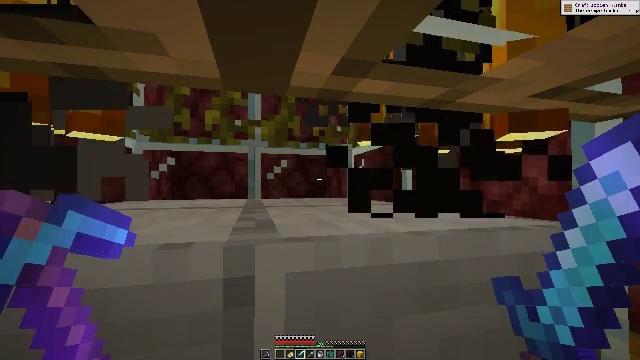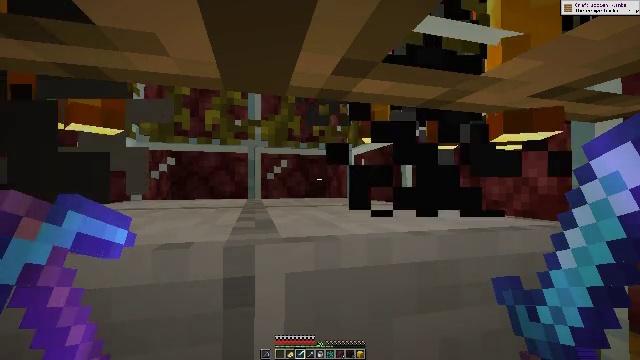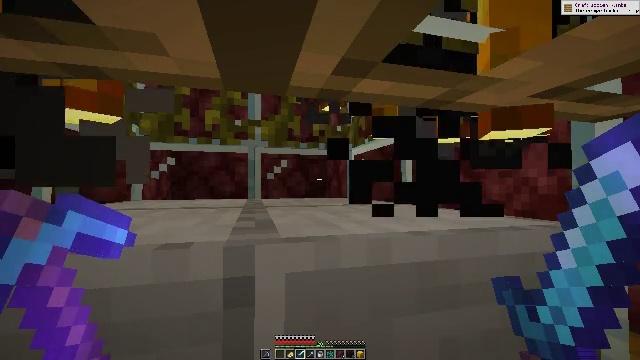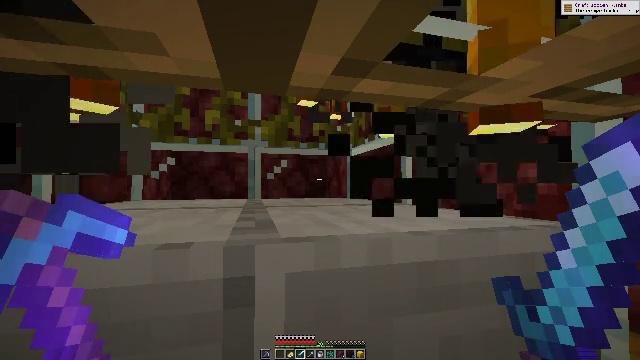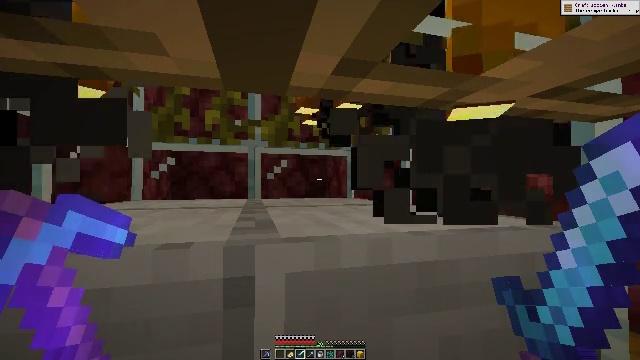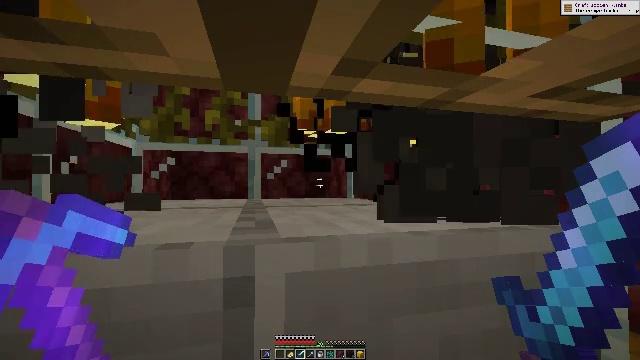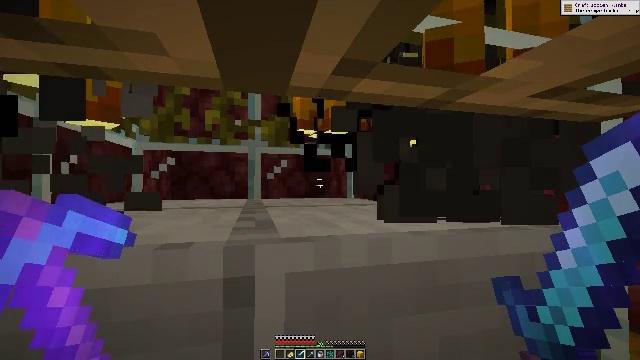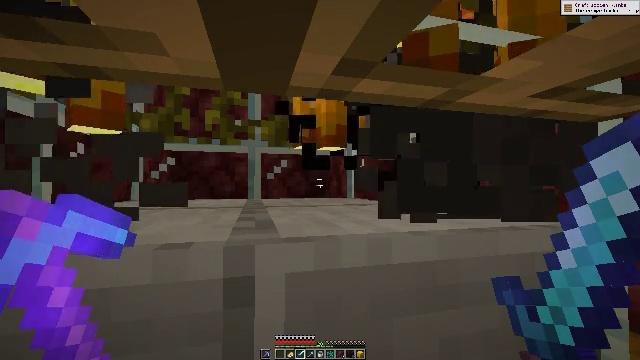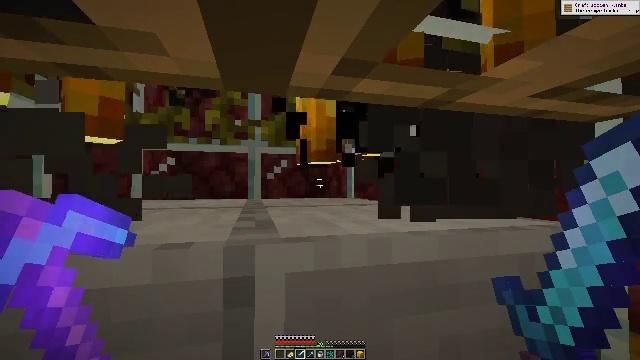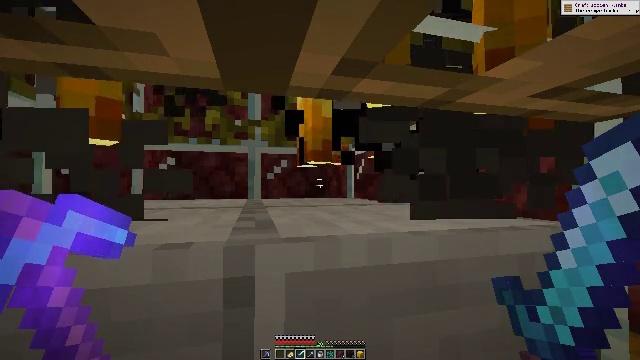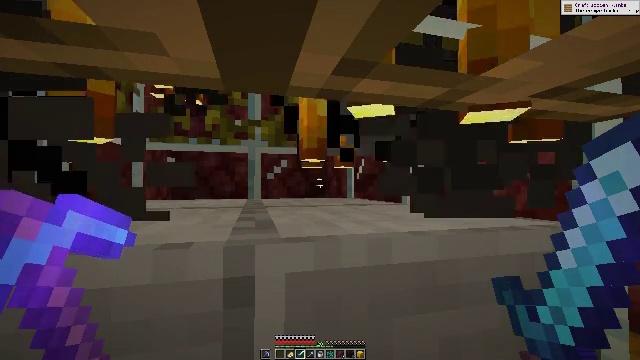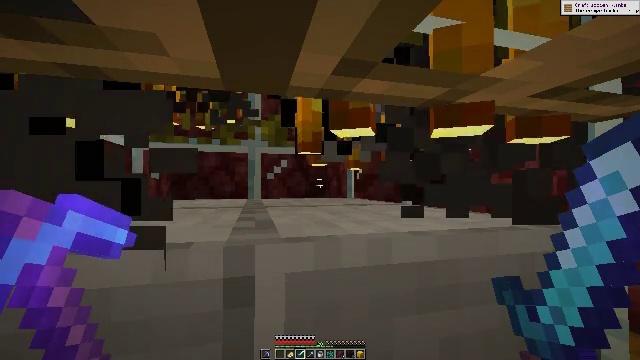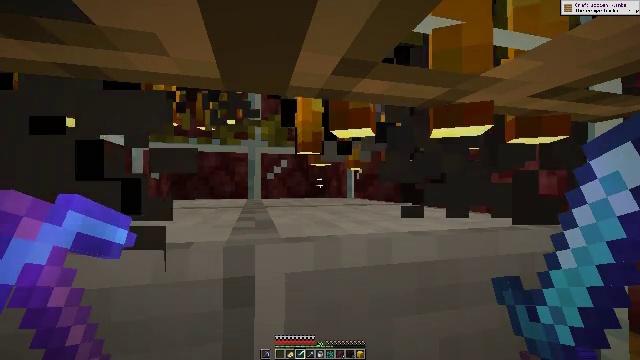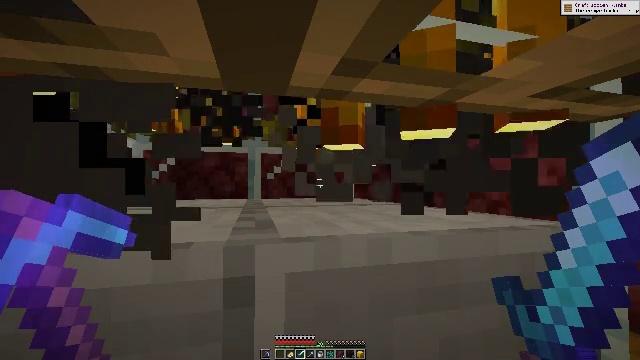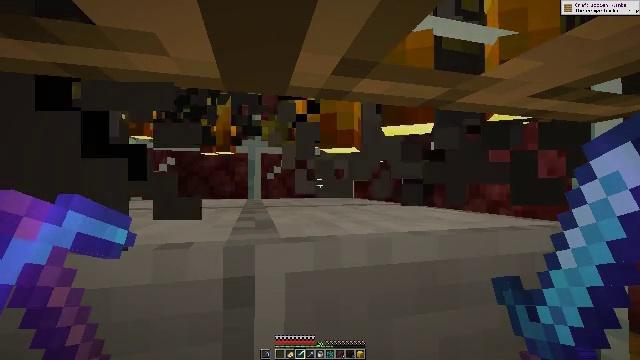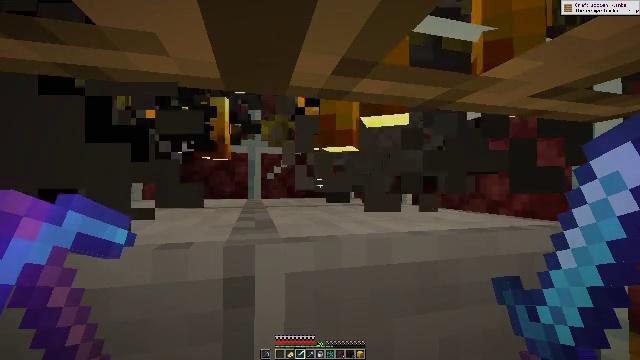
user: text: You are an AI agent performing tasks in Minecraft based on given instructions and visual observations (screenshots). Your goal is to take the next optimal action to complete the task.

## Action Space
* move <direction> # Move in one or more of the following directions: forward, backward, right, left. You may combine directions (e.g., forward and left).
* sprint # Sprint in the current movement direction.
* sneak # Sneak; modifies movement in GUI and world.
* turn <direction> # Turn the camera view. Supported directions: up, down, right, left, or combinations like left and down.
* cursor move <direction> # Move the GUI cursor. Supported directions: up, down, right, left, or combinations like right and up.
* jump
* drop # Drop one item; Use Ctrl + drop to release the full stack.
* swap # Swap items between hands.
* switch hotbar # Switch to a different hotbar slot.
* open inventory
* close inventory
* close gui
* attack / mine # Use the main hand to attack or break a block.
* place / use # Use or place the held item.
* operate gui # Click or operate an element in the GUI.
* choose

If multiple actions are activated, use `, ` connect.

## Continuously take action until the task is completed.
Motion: motion action
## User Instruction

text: Combat the blaze.
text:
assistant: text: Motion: no_op
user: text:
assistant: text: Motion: no_op
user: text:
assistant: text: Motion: no_op
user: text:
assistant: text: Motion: no_op
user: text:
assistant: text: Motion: no_op
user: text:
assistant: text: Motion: no_op
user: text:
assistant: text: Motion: no_op
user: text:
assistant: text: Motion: no_op
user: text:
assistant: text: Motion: no_op
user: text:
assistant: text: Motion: no_op
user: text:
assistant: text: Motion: no_op
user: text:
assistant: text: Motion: no_op
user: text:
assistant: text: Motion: no_op
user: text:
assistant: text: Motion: no_op
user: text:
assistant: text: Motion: no_op
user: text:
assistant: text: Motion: no_op
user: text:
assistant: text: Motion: no_op
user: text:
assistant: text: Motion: no_op
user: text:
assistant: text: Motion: no_op
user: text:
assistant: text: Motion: no_op
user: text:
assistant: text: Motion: no_op
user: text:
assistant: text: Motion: no_op
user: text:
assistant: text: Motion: no_op
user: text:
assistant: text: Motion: no_op
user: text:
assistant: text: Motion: no_op
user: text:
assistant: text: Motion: no_op
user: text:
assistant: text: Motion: no_op
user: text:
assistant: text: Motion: no_op
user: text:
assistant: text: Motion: no_op
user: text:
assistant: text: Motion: no_op